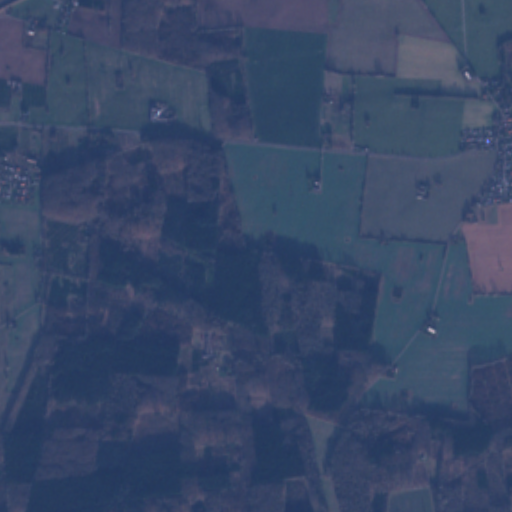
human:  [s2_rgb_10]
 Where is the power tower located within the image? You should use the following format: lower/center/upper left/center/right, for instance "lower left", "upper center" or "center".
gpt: The power tower is located in the upper of the image.
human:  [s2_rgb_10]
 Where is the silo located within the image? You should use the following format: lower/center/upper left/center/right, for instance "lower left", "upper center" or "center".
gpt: The silo is located in the upper left of the image.
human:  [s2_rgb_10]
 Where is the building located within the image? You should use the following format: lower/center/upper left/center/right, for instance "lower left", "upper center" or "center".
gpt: There is no building in the image.